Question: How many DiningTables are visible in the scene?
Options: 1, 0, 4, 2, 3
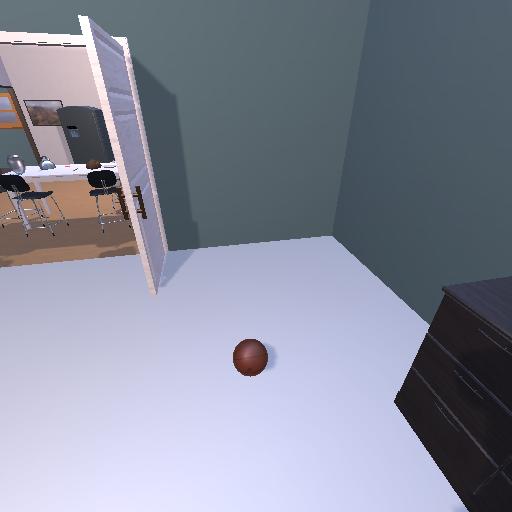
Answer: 1